Field crop: maize
Growth stage: 2
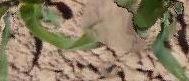
Species: maize